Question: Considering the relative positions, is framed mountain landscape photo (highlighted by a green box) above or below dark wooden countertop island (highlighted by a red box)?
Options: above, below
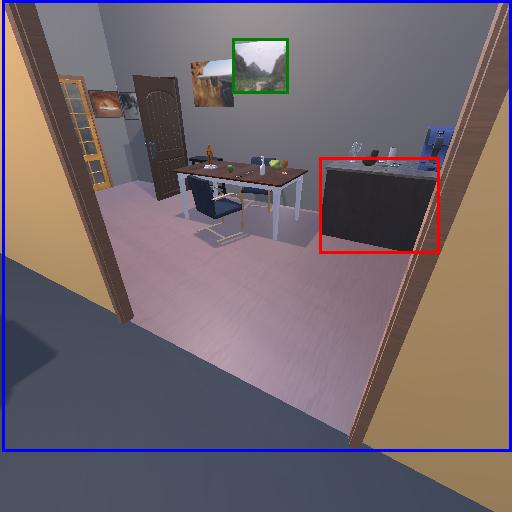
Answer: above